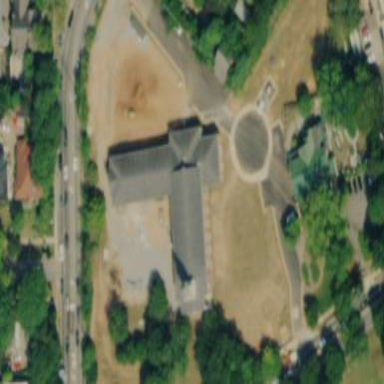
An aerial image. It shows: Beautiful church building.